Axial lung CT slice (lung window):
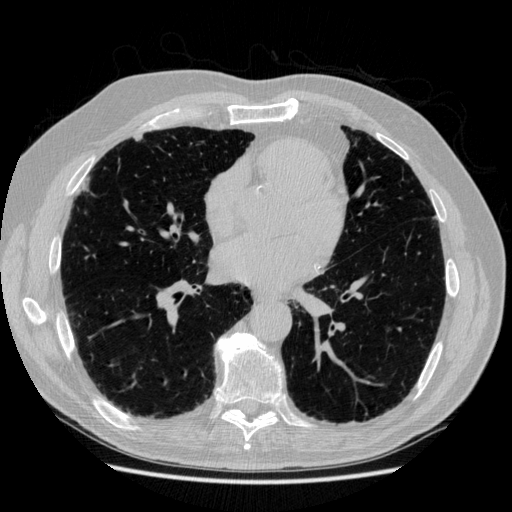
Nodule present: no